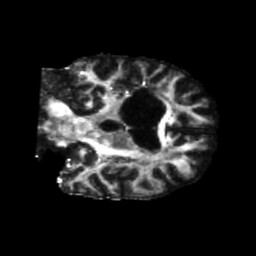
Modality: FA
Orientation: coronal
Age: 51
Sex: female
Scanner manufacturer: siemens
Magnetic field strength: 3 T
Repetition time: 5.25 s
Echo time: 0.08 s